Question: I need to change the white skin face to dark skin face...
For example American white face to African face(i.e color tone)...
I pick the color value of the pixel by digital color meter it gives the RGB value[red=101,green=63 and blue=43] for dark skin and for white skin it gives the RGB value as [red=253,green=210 and blue=176]...
Then i am setting that value in my code it gives the false result...
Here is my code...
'''
-(UIImage*)customBlackFilterOriginal
{
CGImageRef imgSource=self.duplicateImage.image.CGImage;
CFDataRef m_DataRef1 = CGDataProviderCopyData(CGImageGetDataProvider(imgSource));
UInt8 *dataOriginal=(UInt8 *)CFDataGetBytePtr(m_DataRef1);
double lengthSource=CFDataGetLength(m_DataRef1);
NSLog(@"length::%f",lengthSource);
int redPixel;
int greenPixel;
int bluePixel;
for(int index=0;index<lengthSource;index+=4)
{
dataOriginal[index]=dataOriginal[index];
dataOriginal[index+1]= 101;
dataOriginal[index+2]= 63;
dataOriginal[index+3]=43;
}
NSUInteger width =CGImageGetWidth(imgSource);
size_t height=CGImageGetHeight(imgSource);
size_t bitsPerComponent=CGImageGetBitsPerComponent(imgSource);
size_t bitsPerPixel=CGImageGetBitsPerPixel(imgSource);
size_t bytesPerRow=CGImageGetBytesPerRow(imgSource);
NSLog(@"the w:%u H:%lu",width,height);
CGColorSpaceRef colorspace=CGImageGetColorSpace(imgSource);
CGBitmapInfo bitmapInfo=CGImageGetBitmapInfo(imgSource);
CFDataRef newData=CFDataCreate(NULL,dataOriginal,lengthSource);
CGDataProviderRef provider=CGDataProviderCreateWithCFData(newData);
CGImageRef newImg=CGImageCreate(width,height,bitsPerComponent,bitsPerPixel,bytesPerRow,colorspace,bitmapInfo,provider,NULL,true,kCGRenderingIntentDefault);
return [UIImage imageWithCGImage:newImg];
}
'''
please share any idea about the above color changing....
what mistake i did in the code?..

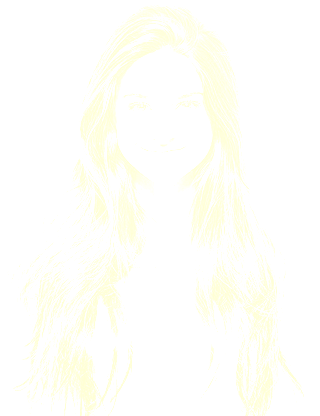
Answer: I am not an IPhone programmer so I can't test anything but some things are odd in your code:
When reading your data, you seem to assume you have a 32bits ARGB picture, did you validate it's the case?
According to the docs, it 'Returns a read-only pointer to the bytes of a CFData object.', are you sure you're not looking for 'CFDataGetBytes' which 'Copies the byte contents of a CFData object to an external buffer.' In which case you'll have to allocate your buffer to contain 'width * height * bpp'. Once you have this copy, you can manipulate it anyway you want to create the new picture.
According to your question, I seem to understand that you want to change skin color from White to Black. Your current code iterates over every pixel to change its color. You should evaluate the "distance" between the pixel color and what you're looking for, and if it's below a certain threshold process it. It might be easier to perform the operation in <URL> than by dealing with RGB colors.